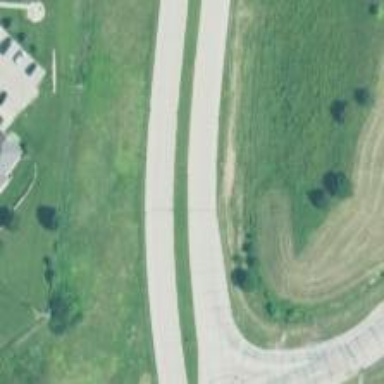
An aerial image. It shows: Tertiary road with asphalt surface.